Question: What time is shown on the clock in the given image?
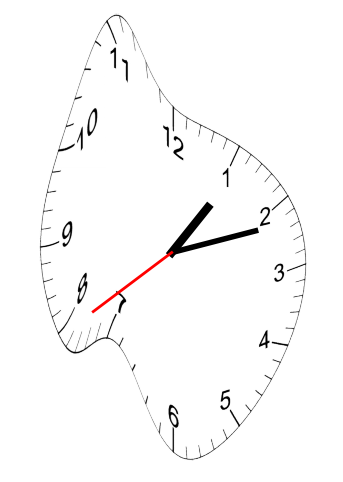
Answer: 01:11:39